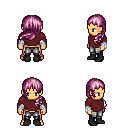
a pixel art fantasy rpg character, male body template, human, tanned skin, maroon long-sleeve shirt, metal pants, pink left-swept hairstyle, white cloth bandages, black shoes, four views (front, back, left, right), 2x2 character sprite sheet, small pixel art, hard edges, no anti-aliasing